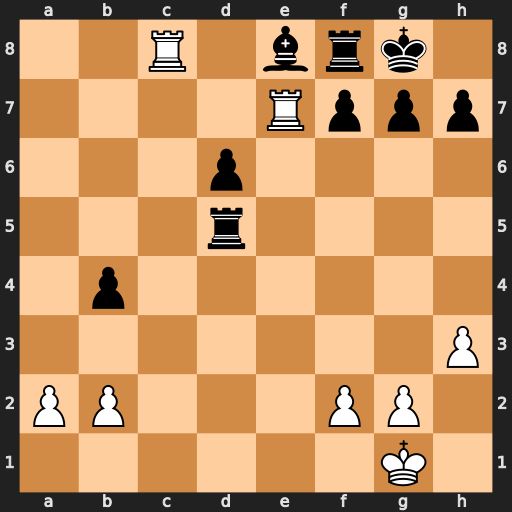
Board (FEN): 2R1brk1/4Rppp/3p4/3r4/1p6/7P/PP3PP1/6K1
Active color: w
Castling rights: -
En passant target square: -
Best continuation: Rexe8 Rd1+ Kh2